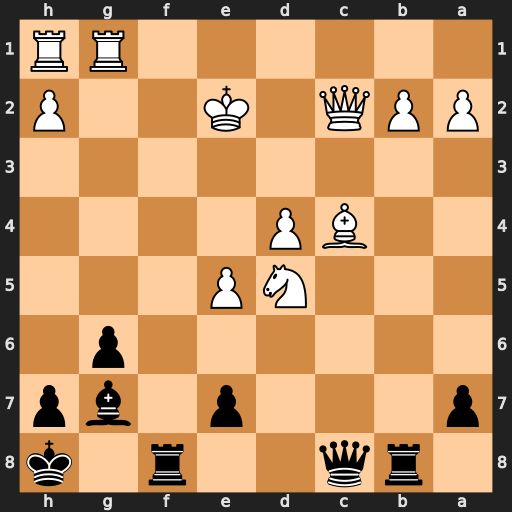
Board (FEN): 1rq2r1k/p3p1bp/6p1/3NP3/2BP4/8/PPQ1K2P/6RR
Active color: b
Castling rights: -
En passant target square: -
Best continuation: Rxb2 Qxb2 Qxc4+